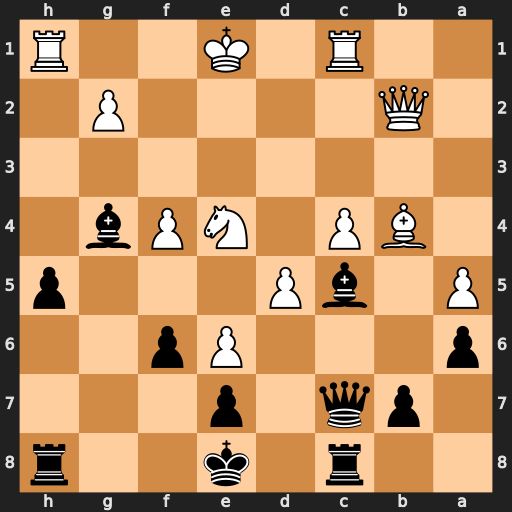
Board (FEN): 2r1k2r/1pq1p3/p3Pp2/P1bP3p/1BP1NPb1/8/1Q4P1/2R1K2R
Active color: b
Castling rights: Kk
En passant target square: -
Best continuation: Bxb4+ Qxb4 Qxf4